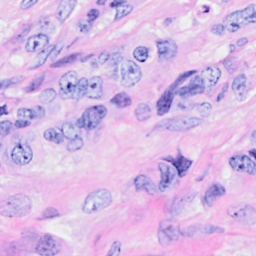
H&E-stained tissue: Breast